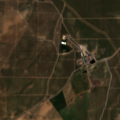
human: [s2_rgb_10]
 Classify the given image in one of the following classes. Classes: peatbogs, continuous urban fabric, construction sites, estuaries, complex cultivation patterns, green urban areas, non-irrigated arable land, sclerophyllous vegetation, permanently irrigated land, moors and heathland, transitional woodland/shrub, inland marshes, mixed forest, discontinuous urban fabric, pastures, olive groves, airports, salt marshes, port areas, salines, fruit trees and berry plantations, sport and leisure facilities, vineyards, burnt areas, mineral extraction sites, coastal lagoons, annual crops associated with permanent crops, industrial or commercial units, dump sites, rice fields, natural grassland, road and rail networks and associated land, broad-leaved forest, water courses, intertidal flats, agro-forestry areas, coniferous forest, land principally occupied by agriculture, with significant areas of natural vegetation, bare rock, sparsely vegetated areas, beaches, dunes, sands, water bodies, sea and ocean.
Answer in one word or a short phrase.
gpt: continuous urban fabric